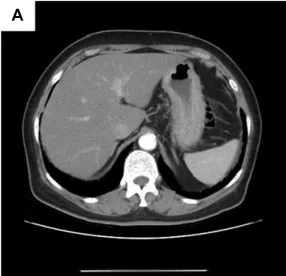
Gastric endoscopy and CT images of the patient. Abdominal CT shows gastric wall thickening,the thickest part of which was about 2.3 cm in diameter, involving the whole circumference of the lumen, with a length of about 5 cm.
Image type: radiology (ct)